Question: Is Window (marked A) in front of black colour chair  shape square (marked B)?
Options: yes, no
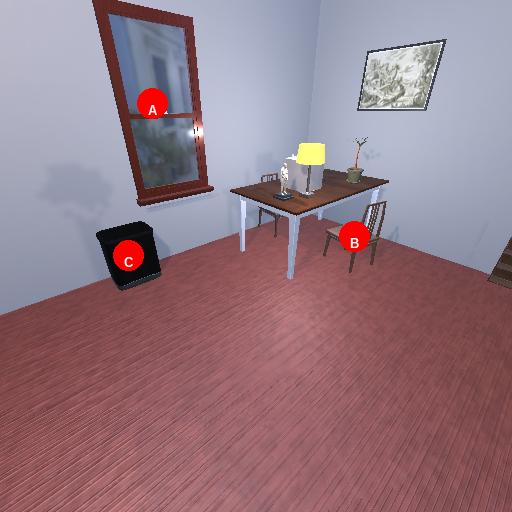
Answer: yes